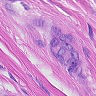
Metastatic tissue present: yes